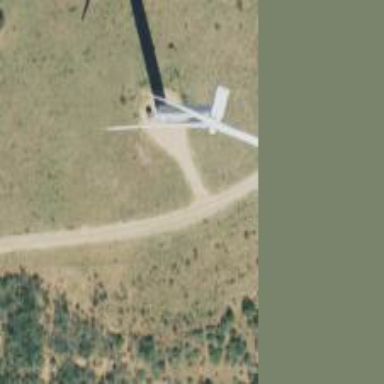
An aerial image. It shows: Wind generator powered by horizontal axis wind turbine.